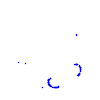
Particle: kaon